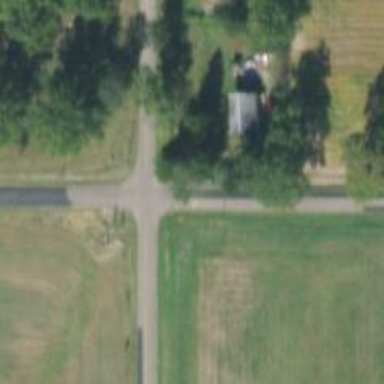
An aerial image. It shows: Stop road.